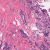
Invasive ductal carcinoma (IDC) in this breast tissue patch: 1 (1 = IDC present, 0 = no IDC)